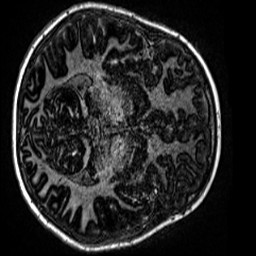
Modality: MP2RAGE
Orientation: axial
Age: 12
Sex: male
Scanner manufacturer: siemens
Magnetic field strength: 3 T
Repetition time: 4 s
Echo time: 0.00299 s